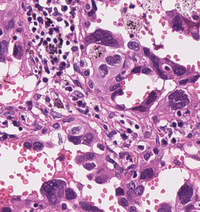
Tumor epithelial tissue: yes
Tumor-associated stroma tissue: yes
Normal tissue: no